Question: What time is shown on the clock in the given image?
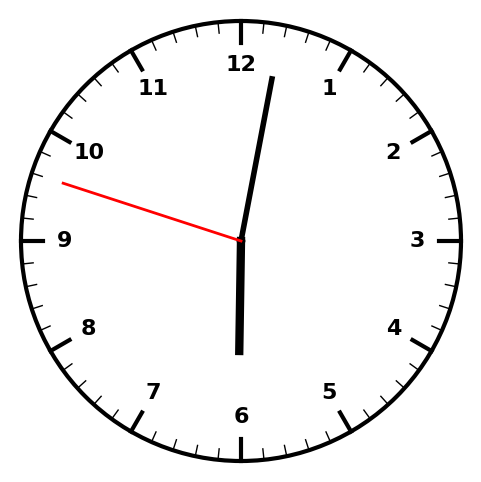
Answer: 06:01:48